Question: How can I edit the scroll height in Android "ScrollView"?

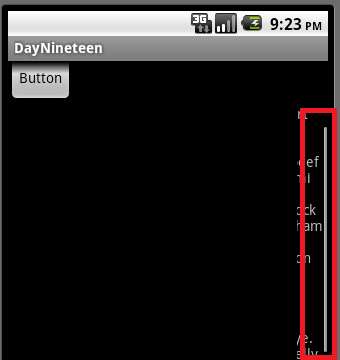
Answer: you can't change the 'height' of the ScrollView-bar as it depends on the contents of the ScrollView(like any scroll bar), which means you will have a short one for many contents and a tall one for less contents, but instead you can change the width of vertical scrollbars and height of horizontal scrollbars using 'android:scrollbarSize=""', and there is workaround to achieve that, just control the 'Height' of the 'scrollView' and this will control the Height of it's bar, and to achieve that just refer to <URL>.
And when talking about adding a custom image for scroll it can be done using:
'''
android:scrollbarThumbVertical=""
'''
which
> Defines the vertical scrollbar thumb drawable
or:
'''
android:scrollbarThumbHorizontal=""
'''
which
> Defines the horizontal scrollbar thumb drawable.
---
To control the width and height of your scroll bar, add your drawable image to a layer_list with a sized shape and save it as a drawable then use it back:
'''
<?xml version="1.0" encoding="utf-8"?>
<layer-list xmlns:android="http://schemas.android.com/apk/res/android" >
<item android:drawable="@drawable/your_image">
<shape
android:padding="10dp"
android:shape="rectangle" >
<size
android:height="20dp"
android:width="10dp" />
</shape>
</item>
</layer-list>
'''
So, just save it to your drawable folder and add it as a thumb (don't forget to change the width and height I put to something fits according to your needs):
'''
android:scrollbarThumbHorizontal="R.drawable.your_shape.xml"
'''